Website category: sports
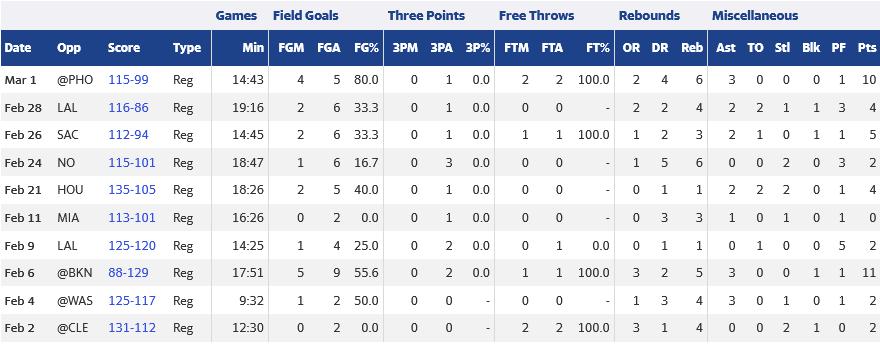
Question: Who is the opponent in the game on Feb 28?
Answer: LAL

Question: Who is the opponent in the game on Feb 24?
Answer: NO

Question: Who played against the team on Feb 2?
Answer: CLE

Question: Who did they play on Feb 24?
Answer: NO

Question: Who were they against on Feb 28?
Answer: LAL

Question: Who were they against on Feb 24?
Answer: NO

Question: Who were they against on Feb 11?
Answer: MIA

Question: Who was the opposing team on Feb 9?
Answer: LAL

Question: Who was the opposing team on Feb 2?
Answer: CLE

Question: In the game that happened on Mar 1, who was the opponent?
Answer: PHO

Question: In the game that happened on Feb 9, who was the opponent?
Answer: LAL

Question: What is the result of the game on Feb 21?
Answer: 135-105

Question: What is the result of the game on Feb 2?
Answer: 131-112

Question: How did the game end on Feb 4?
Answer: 125-117

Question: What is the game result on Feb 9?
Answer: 125-120

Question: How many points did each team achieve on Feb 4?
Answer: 125-117

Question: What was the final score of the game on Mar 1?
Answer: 115-99

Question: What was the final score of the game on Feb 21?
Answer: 135-105

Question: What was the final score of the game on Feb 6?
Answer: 88-129

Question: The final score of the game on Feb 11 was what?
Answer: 113-101

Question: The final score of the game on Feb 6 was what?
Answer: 88-129

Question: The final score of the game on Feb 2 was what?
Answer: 131-112

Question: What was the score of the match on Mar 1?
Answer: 115-99

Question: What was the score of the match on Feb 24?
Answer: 115-101

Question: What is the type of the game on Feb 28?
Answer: Reg

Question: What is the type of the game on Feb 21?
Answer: Reg

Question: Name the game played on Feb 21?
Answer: Reg

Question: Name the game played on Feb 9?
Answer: Reg

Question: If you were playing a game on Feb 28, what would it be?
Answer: Reg

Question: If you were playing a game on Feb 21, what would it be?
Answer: Reg

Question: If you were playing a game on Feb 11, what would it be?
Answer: Reg

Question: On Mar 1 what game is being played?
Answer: Reg

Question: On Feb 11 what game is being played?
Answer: Reg

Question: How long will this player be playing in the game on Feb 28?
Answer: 19:16

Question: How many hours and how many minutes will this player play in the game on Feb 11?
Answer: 16:26

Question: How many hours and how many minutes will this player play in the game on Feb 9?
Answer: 14:25

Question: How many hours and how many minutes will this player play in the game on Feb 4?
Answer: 9:32

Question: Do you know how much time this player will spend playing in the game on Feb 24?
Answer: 18:47

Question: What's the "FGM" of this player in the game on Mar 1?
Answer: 4

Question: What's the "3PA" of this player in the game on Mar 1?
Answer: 1

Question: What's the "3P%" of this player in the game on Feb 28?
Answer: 0.0

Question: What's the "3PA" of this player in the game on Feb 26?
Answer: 1

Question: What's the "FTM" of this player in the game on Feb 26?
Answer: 1

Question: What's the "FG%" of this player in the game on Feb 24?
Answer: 16.7

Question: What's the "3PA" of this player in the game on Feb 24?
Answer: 3

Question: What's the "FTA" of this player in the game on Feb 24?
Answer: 0

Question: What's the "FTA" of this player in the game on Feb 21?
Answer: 0

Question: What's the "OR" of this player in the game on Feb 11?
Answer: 0

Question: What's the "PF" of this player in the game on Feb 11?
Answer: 1

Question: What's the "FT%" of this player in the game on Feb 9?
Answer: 0.0

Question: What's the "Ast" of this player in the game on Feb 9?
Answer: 0

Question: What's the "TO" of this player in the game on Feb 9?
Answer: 1

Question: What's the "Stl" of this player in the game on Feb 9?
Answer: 0

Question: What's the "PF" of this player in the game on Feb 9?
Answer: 5

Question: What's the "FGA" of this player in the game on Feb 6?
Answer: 9

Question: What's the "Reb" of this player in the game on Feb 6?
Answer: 5

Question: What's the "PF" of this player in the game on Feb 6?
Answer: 1

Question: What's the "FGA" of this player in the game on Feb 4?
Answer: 2

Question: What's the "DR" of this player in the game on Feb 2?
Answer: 1

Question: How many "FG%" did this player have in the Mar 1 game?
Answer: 80.0

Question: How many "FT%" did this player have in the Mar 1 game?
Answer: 100.0

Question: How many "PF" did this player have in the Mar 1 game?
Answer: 1

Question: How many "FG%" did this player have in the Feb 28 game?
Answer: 33.3

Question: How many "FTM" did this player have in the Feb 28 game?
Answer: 0